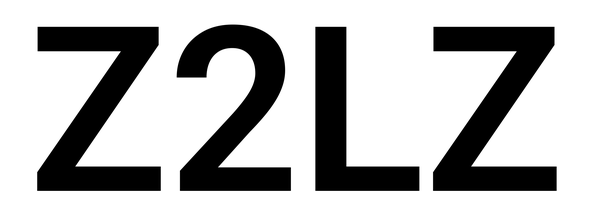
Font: Roboto_SemiBold